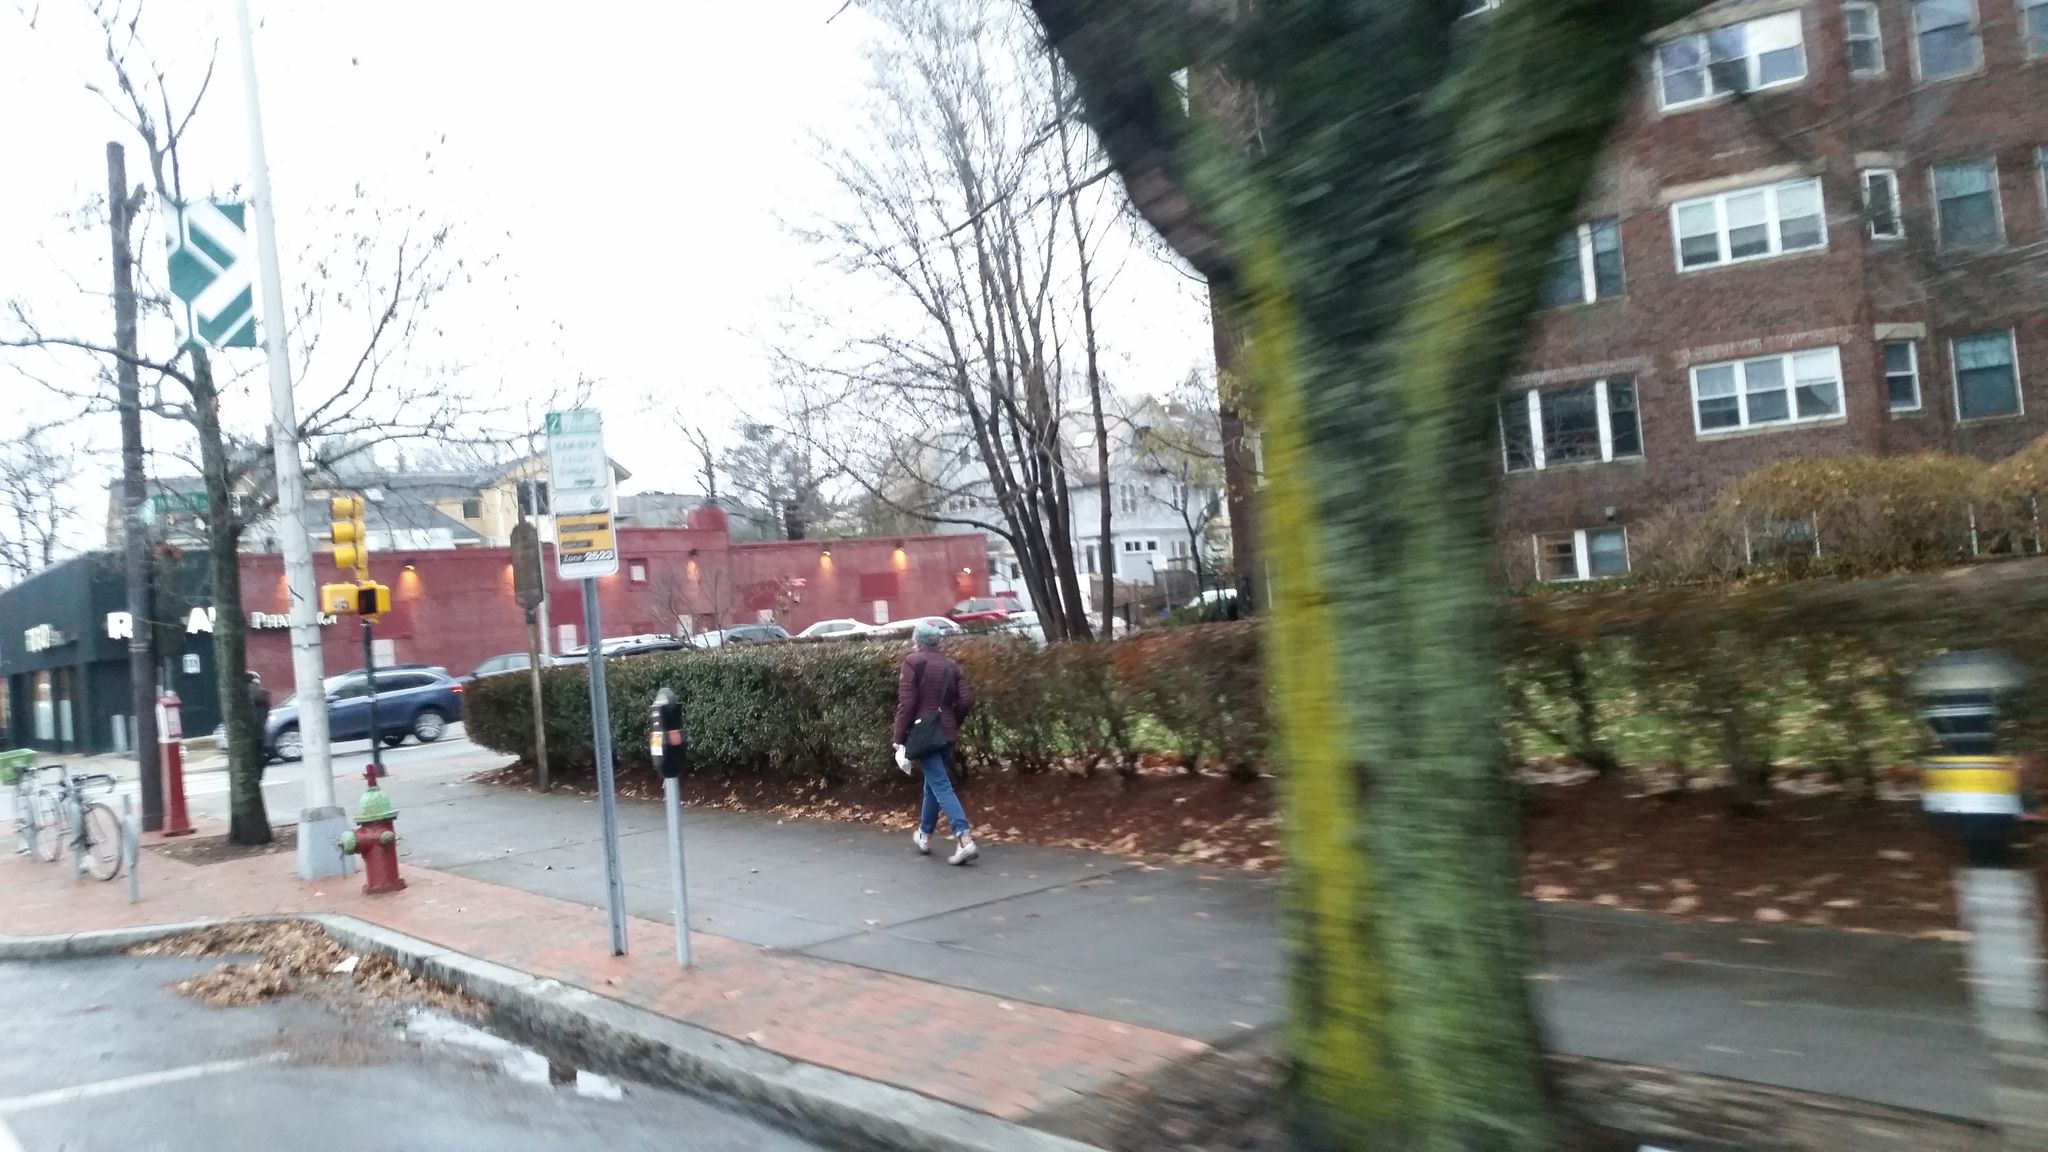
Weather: rainy
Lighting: day
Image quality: slightly poor
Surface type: walking surface
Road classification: primary
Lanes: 2
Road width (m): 26.8
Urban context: urban centre
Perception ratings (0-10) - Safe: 8.3, Lively: 6.24, Beautiful: 6.52, Boring: 3.15, Depressing: 2.21, Wealthy: 7.32